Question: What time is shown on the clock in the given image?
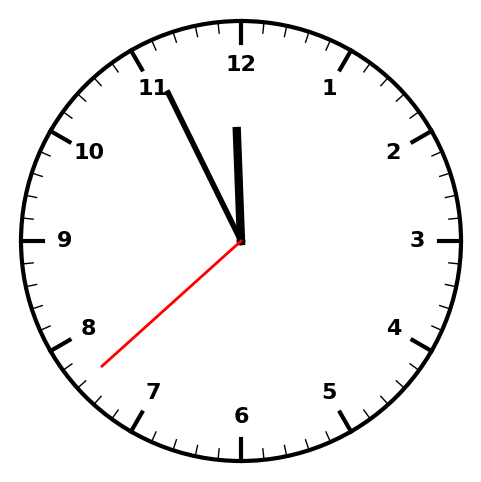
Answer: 11:55:38